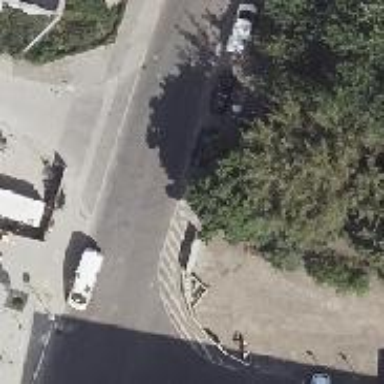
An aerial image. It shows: Unmarked road crossing.